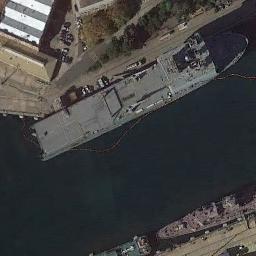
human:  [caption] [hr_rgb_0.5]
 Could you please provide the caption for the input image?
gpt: There is a ship in the blue water on the shore .

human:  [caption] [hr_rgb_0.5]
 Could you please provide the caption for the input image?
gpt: A grey ro-ro ship docked by the dock .

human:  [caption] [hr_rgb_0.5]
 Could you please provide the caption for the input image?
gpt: Several buildings are beside the ships .

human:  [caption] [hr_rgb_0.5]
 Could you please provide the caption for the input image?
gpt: The gray ship is docked at the dock and some houses are on the bank .

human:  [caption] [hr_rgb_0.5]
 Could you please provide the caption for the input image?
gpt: The black ship is at the harbor .